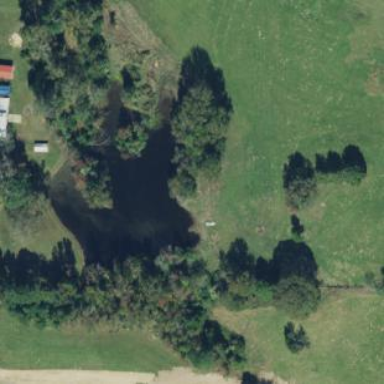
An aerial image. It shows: Peaceful pond surrounded by nature.